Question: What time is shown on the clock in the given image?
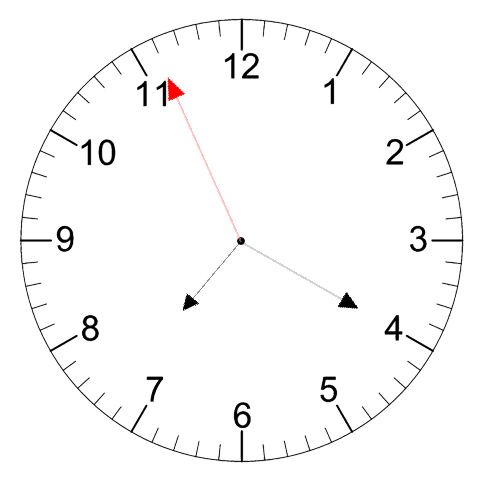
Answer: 07:19:56